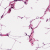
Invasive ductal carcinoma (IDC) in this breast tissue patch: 0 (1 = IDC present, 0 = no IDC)